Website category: sports
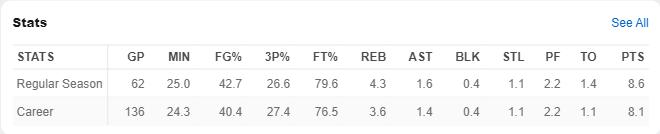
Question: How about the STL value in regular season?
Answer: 1.1

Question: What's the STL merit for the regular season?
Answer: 1.1

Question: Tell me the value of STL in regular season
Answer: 1.1

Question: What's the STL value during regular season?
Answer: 1.1

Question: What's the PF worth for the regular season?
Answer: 2.2

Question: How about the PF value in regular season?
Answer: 2.2

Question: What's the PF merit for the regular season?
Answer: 2.2

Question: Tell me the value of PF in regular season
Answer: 2.2

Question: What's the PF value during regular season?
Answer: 2.2

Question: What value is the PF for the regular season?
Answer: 2.2

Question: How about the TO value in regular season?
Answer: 1.4

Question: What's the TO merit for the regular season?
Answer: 1.4

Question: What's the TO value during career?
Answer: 1.1

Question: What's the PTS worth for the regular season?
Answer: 8.6

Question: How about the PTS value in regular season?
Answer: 8.6

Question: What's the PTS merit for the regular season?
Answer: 8.6

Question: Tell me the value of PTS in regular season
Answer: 8.6

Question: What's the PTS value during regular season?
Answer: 8.6

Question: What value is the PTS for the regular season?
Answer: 8.6

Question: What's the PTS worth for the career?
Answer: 8.1

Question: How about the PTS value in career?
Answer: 8.1

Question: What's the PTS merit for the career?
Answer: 8.1

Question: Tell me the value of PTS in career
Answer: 8.1

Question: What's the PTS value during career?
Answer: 8.1

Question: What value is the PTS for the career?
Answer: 8.1